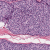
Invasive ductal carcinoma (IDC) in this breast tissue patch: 1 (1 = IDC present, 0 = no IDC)